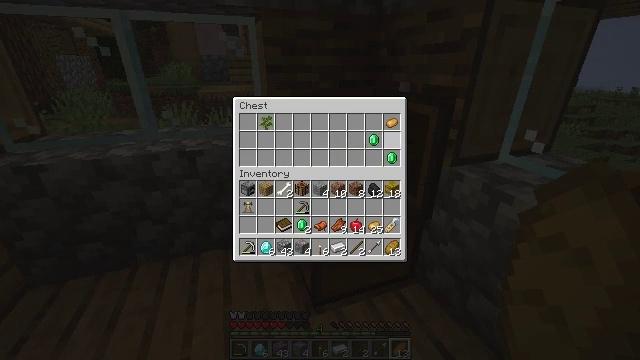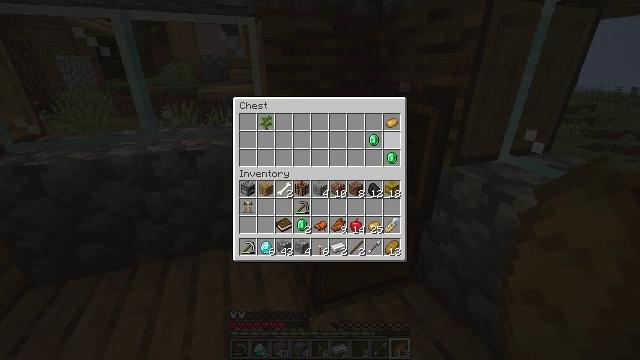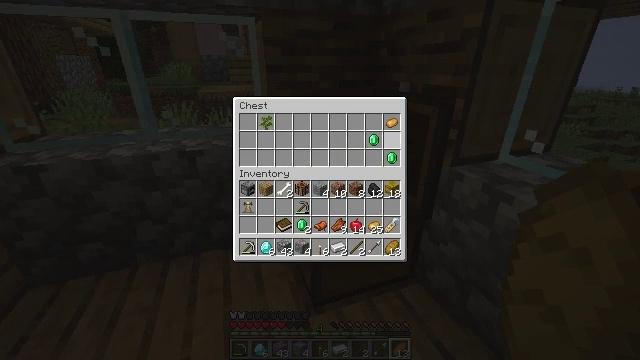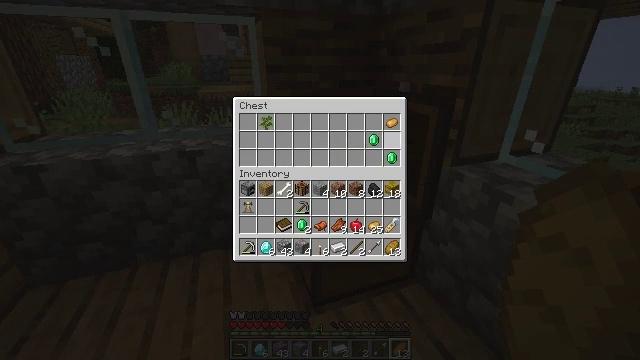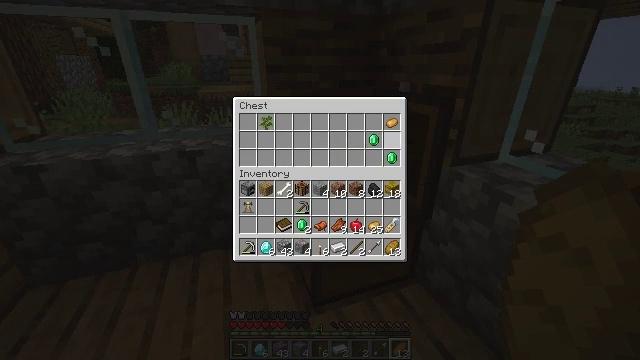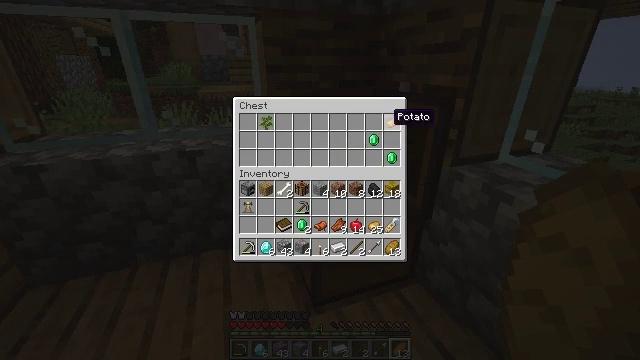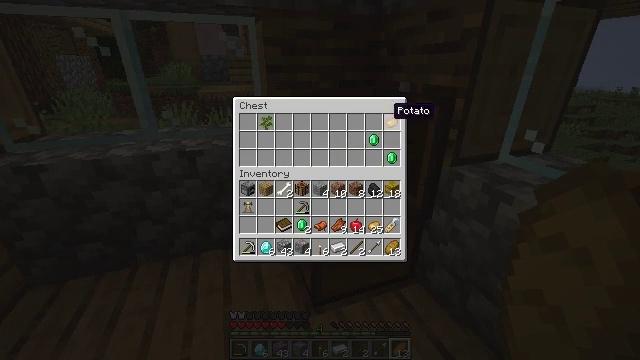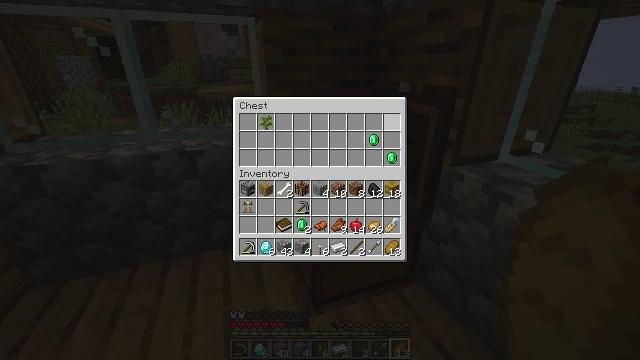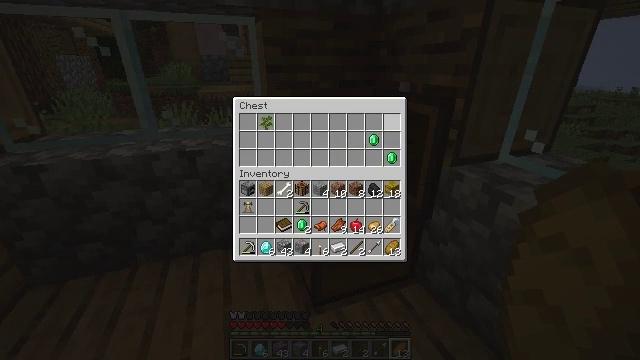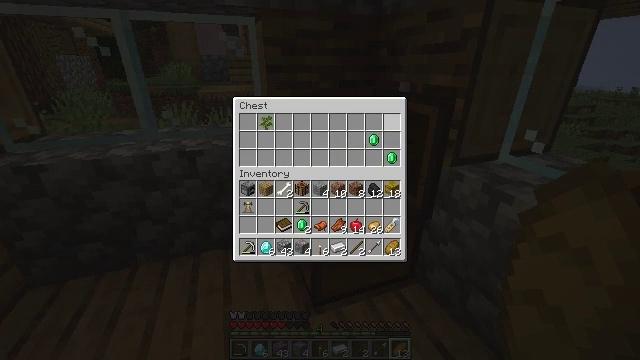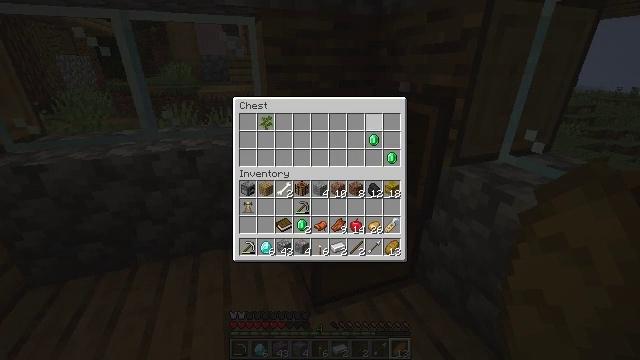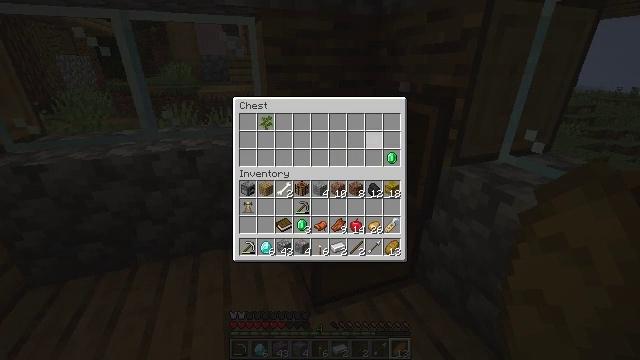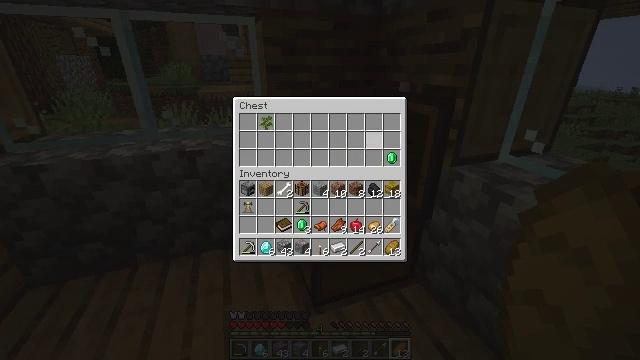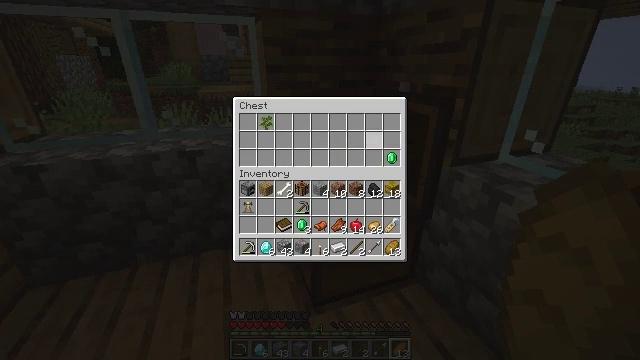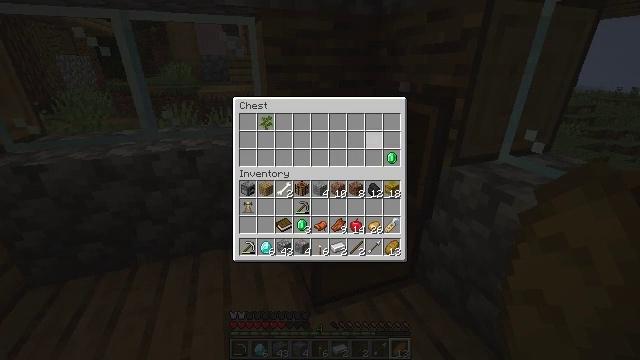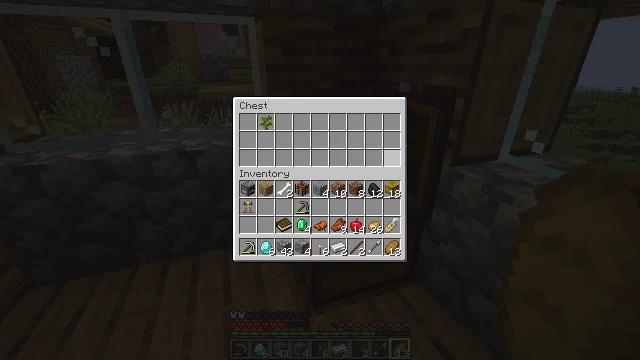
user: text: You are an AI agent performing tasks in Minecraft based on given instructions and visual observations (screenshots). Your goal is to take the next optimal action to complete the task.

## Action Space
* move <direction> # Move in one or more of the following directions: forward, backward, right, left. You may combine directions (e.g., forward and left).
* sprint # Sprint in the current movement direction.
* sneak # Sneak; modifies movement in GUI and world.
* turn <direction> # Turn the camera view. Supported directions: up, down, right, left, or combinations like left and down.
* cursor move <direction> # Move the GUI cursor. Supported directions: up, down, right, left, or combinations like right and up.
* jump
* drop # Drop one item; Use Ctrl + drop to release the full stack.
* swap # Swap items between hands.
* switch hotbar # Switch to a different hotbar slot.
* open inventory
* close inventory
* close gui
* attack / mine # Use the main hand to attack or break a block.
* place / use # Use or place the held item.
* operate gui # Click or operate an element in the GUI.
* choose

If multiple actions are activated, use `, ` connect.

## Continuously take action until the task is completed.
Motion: motion action
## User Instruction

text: Harvest carrots from the farmland.
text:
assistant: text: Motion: sneak, choose
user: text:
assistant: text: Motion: sneak, choose
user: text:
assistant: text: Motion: sneak, choose
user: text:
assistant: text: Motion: sneak
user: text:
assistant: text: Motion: sneak, cursor move up
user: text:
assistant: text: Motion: sneak
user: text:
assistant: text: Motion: sneak, choose
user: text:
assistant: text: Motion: sneak, choose
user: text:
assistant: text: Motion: sneak
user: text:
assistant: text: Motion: sneak, cursor move down
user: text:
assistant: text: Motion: sneak, choose
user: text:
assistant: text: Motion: sneak, choose
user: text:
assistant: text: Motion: sneak, choose
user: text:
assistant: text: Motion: sneak, cursor move down
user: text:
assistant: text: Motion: sneak, cursor move right and down, choose
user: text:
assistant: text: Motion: sneak, choose
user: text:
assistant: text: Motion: sneak, choose
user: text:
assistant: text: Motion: sneak
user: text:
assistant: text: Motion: sneak, choose
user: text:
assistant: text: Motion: sneak, choose
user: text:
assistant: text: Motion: sneak, choose
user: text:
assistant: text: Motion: sneak
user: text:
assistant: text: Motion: sneak
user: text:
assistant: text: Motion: sneak, cursor move left
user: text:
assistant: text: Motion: sneak
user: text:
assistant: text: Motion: sneak, choose
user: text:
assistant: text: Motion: sneak, choose
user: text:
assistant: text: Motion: sneak, choose
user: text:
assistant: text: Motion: sneak
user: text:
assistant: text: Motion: sneak